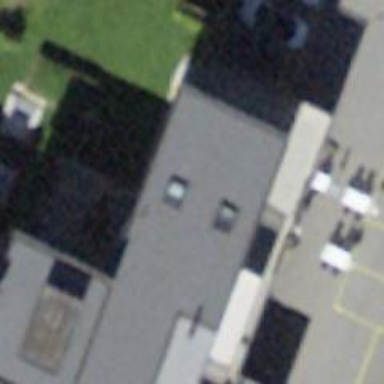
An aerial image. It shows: Restaurant.